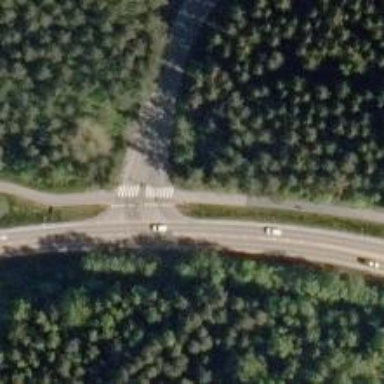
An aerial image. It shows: Asphalt cycleway.